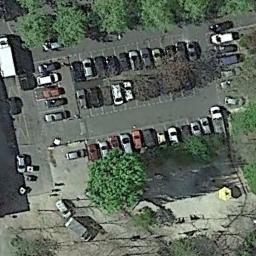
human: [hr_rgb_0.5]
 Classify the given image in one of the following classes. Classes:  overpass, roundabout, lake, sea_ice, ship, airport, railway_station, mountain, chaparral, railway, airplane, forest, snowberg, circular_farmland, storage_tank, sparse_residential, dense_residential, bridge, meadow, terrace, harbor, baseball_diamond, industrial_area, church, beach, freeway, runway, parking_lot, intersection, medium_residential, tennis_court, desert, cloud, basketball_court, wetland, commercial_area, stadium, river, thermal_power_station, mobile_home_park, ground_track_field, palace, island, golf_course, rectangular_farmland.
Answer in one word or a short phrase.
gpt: parking_lot